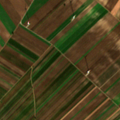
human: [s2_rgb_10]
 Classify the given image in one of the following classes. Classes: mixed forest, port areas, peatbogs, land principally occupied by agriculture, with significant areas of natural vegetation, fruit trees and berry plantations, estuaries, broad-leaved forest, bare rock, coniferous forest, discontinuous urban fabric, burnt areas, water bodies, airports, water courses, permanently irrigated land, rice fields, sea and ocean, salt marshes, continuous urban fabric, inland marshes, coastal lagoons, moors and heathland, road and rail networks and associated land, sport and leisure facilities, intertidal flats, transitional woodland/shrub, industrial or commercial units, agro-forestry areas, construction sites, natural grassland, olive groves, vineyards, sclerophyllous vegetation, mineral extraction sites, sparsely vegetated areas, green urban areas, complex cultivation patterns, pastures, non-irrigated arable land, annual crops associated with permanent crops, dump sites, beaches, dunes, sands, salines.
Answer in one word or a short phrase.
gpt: non-irrigated arable land, vineyards